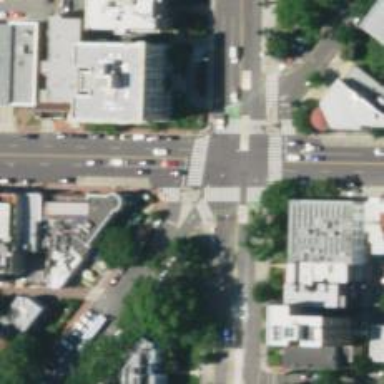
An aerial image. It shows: Pedestrian crossing with zebra markings on footway.